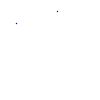
Particle: proton